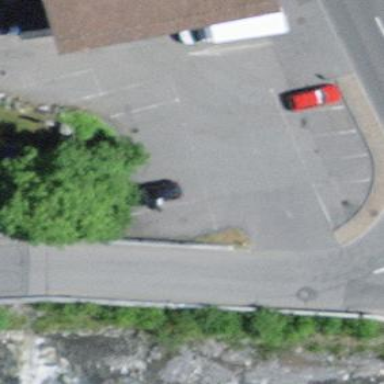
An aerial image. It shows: Parking area with surface.